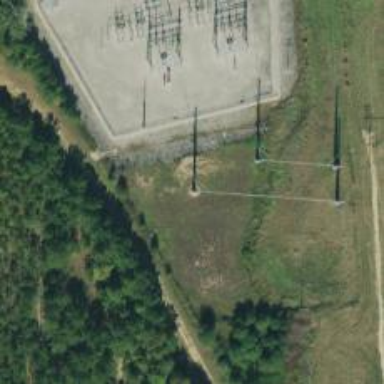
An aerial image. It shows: Power pole.